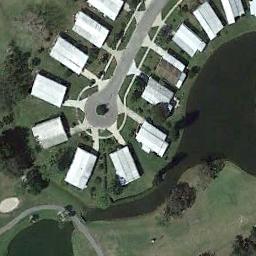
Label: mobile_home_park